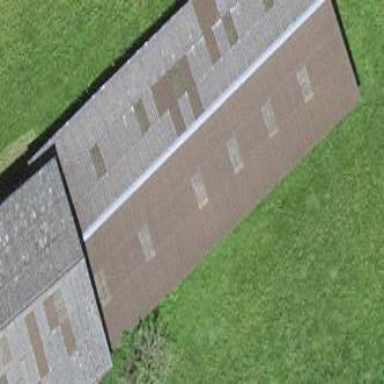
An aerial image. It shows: Barn.